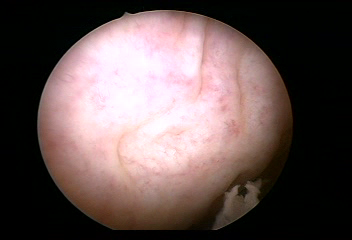
Modality: WLC
Class: Normal mucosa
Bladder cancer association: No